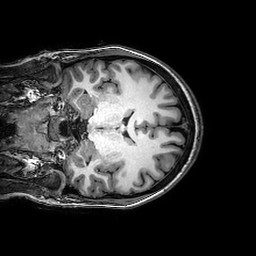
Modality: T1w
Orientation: coronal
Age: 25
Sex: male
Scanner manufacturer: philips
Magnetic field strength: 3 T
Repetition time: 0.008222 s
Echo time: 0.00377 s